Interaction volume radius: 10 \u00c5
Interaction volume height: 10 \u00c5
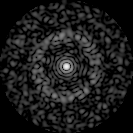
Disorder parameter: 0.8489